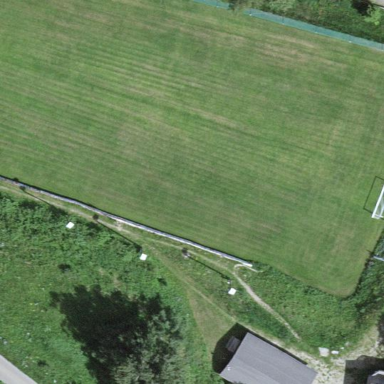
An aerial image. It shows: Soccer pitch for leisure land activities.